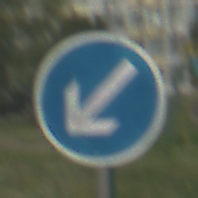
Verkehrszeichen: VorgeschriebeneVorbeifahrtLinks
Umgebung: Outdoor, Suburban
Tageszeit: MorningAfternoon
Wetter: PartlyCloudy
Licht: Natural
Jahreszeit: NotSpecified
Kontrast: LowContrast